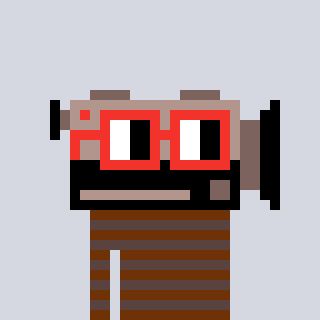
a pixel art character with square red glasses, a camcorder-shaped head and a darkbrown-colored body on a cool background